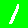
Digit: 1